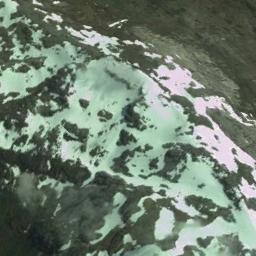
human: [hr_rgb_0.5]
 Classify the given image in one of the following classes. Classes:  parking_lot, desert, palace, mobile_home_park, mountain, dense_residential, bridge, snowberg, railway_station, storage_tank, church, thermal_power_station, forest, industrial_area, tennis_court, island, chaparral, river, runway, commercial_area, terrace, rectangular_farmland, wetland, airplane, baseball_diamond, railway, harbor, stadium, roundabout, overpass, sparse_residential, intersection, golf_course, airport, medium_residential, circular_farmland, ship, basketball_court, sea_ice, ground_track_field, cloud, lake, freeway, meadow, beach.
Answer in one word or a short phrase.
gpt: snowberg